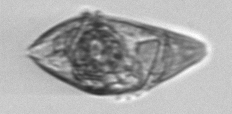
Label: Gyrodinium